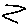
Label: zigzag